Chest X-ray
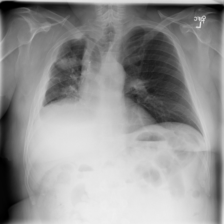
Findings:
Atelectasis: negative
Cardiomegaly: negative
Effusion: positive
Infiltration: negative
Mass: positive
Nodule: negative
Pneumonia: negative
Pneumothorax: negative
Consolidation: negative
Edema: negative
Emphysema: negative
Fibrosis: negative
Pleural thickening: positive
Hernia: negative